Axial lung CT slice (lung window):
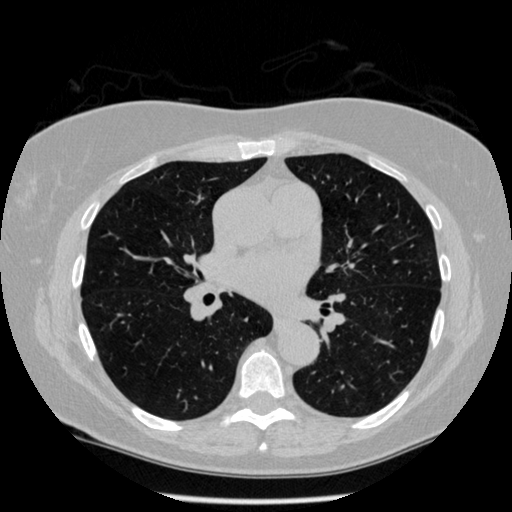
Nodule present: no